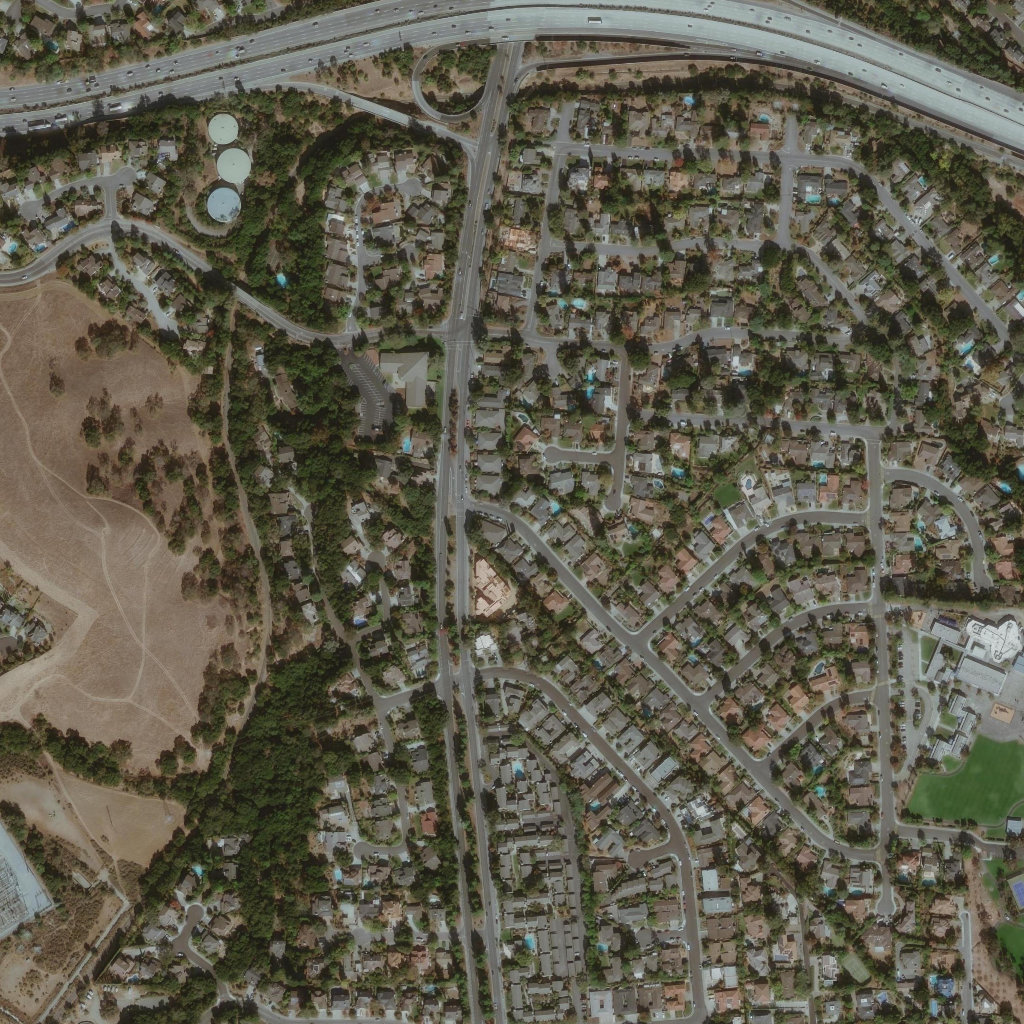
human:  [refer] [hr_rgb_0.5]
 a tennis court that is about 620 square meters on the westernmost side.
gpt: <box>[[25, 23, 28, 26, 0]]</box>